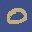
Label: 0